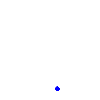
Particle: pion